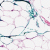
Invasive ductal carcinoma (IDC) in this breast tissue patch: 0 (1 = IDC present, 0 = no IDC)